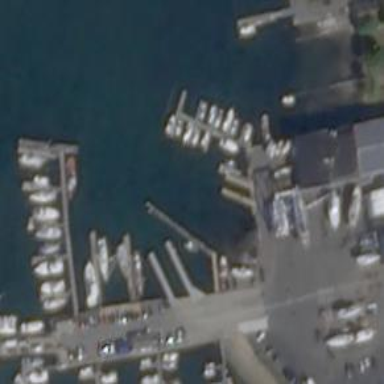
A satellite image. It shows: Man-made pier.